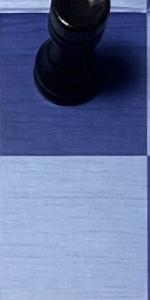
Label: Empty